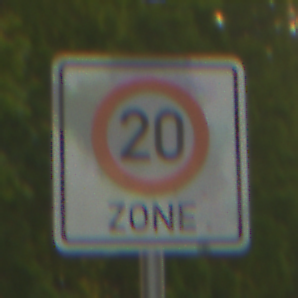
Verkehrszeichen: BeginnZone20
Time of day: SunriseSunset
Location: Outdoor (RoadRail)
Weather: Clear
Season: NotSpecified
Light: Natural